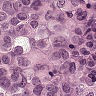
Metastatic tissue present: yes